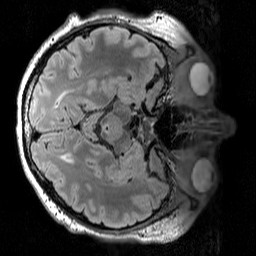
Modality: T2w
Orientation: axial
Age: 52
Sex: male
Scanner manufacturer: siemens
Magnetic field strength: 3 T
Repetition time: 5 s
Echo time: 0.386 s